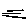
Label: line